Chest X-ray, PA view. Patient: 53 years old, sex F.
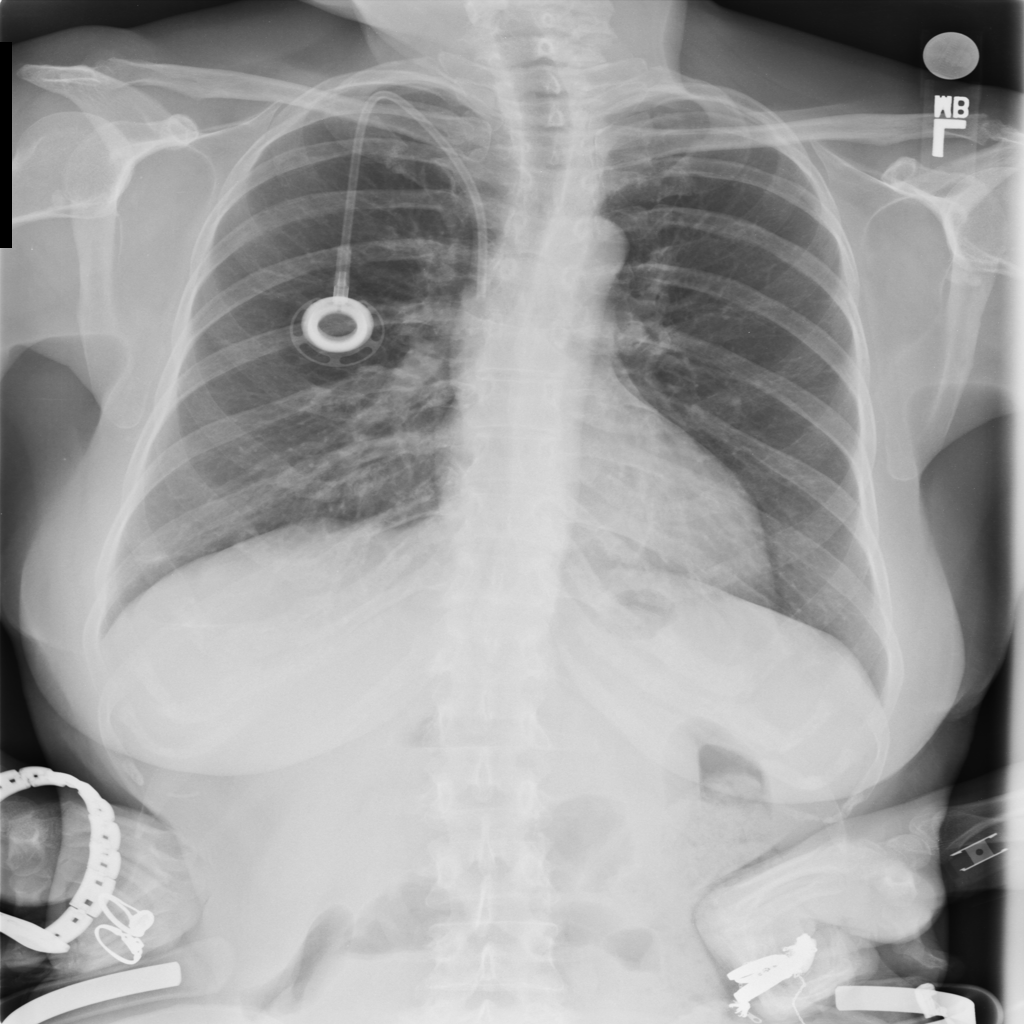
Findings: No Finding